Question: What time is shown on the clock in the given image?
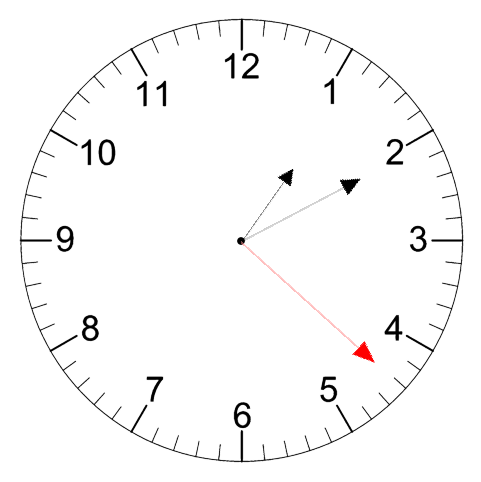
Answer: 01:10:22